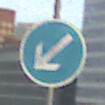
Verkehrszeichen: VorgeschriebeneVorbeifahrtLinks
Umgebung: Outdoor, Urban
Tageszeit: SunriseSunset
Wetter: PartlyCloudy
Licht: Natural
Jahreszeit: NotSpecified
Kontrast: LowContrast